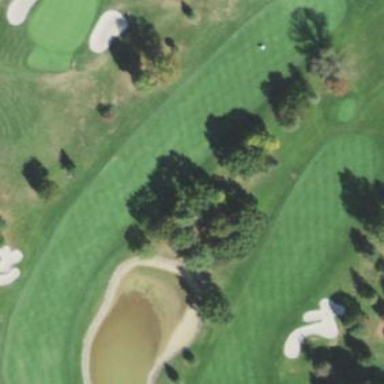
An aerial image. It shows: Grassy area designated as golf fairway.